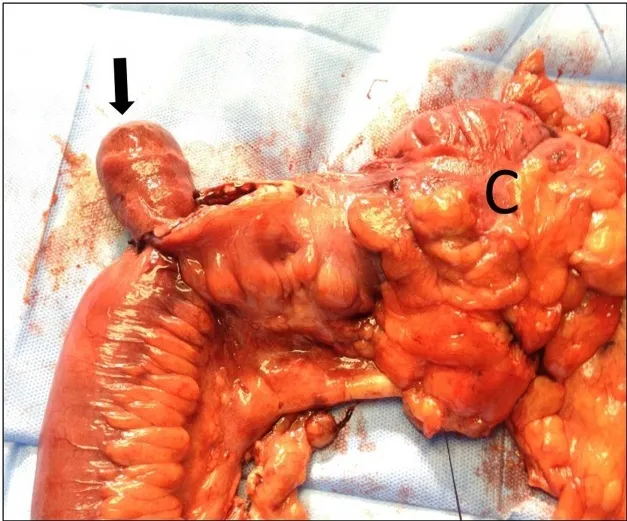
Surgeon performed right hemicolectomy for ileocolic intussusception due to polypoidal tumor in the terminal ileum measuring 59 x 35 x 30 mm (black arrow). C = caecum.
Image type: medical_photograph (other_medical_photograph)